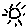
Label: sun